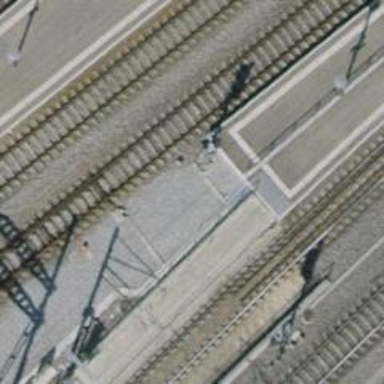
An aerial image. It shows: Railway signal.